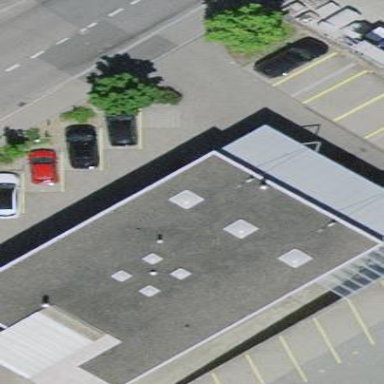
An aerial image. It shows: Retail building with flat roof.